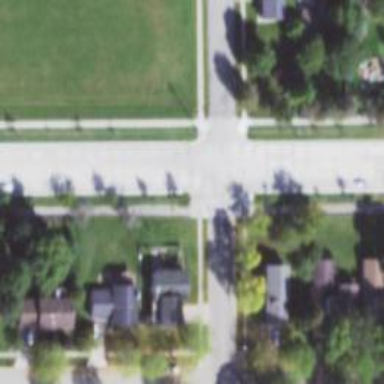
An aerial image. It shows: Marked footway crossing with zebra road marking.